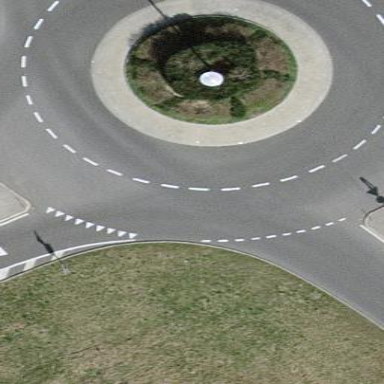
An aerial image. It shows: Secondary road with asphalt surface leading to roundabout.